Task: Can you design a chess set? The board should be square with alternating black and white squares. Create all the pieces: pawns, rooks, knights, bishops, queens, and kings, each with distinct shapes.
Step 4430:
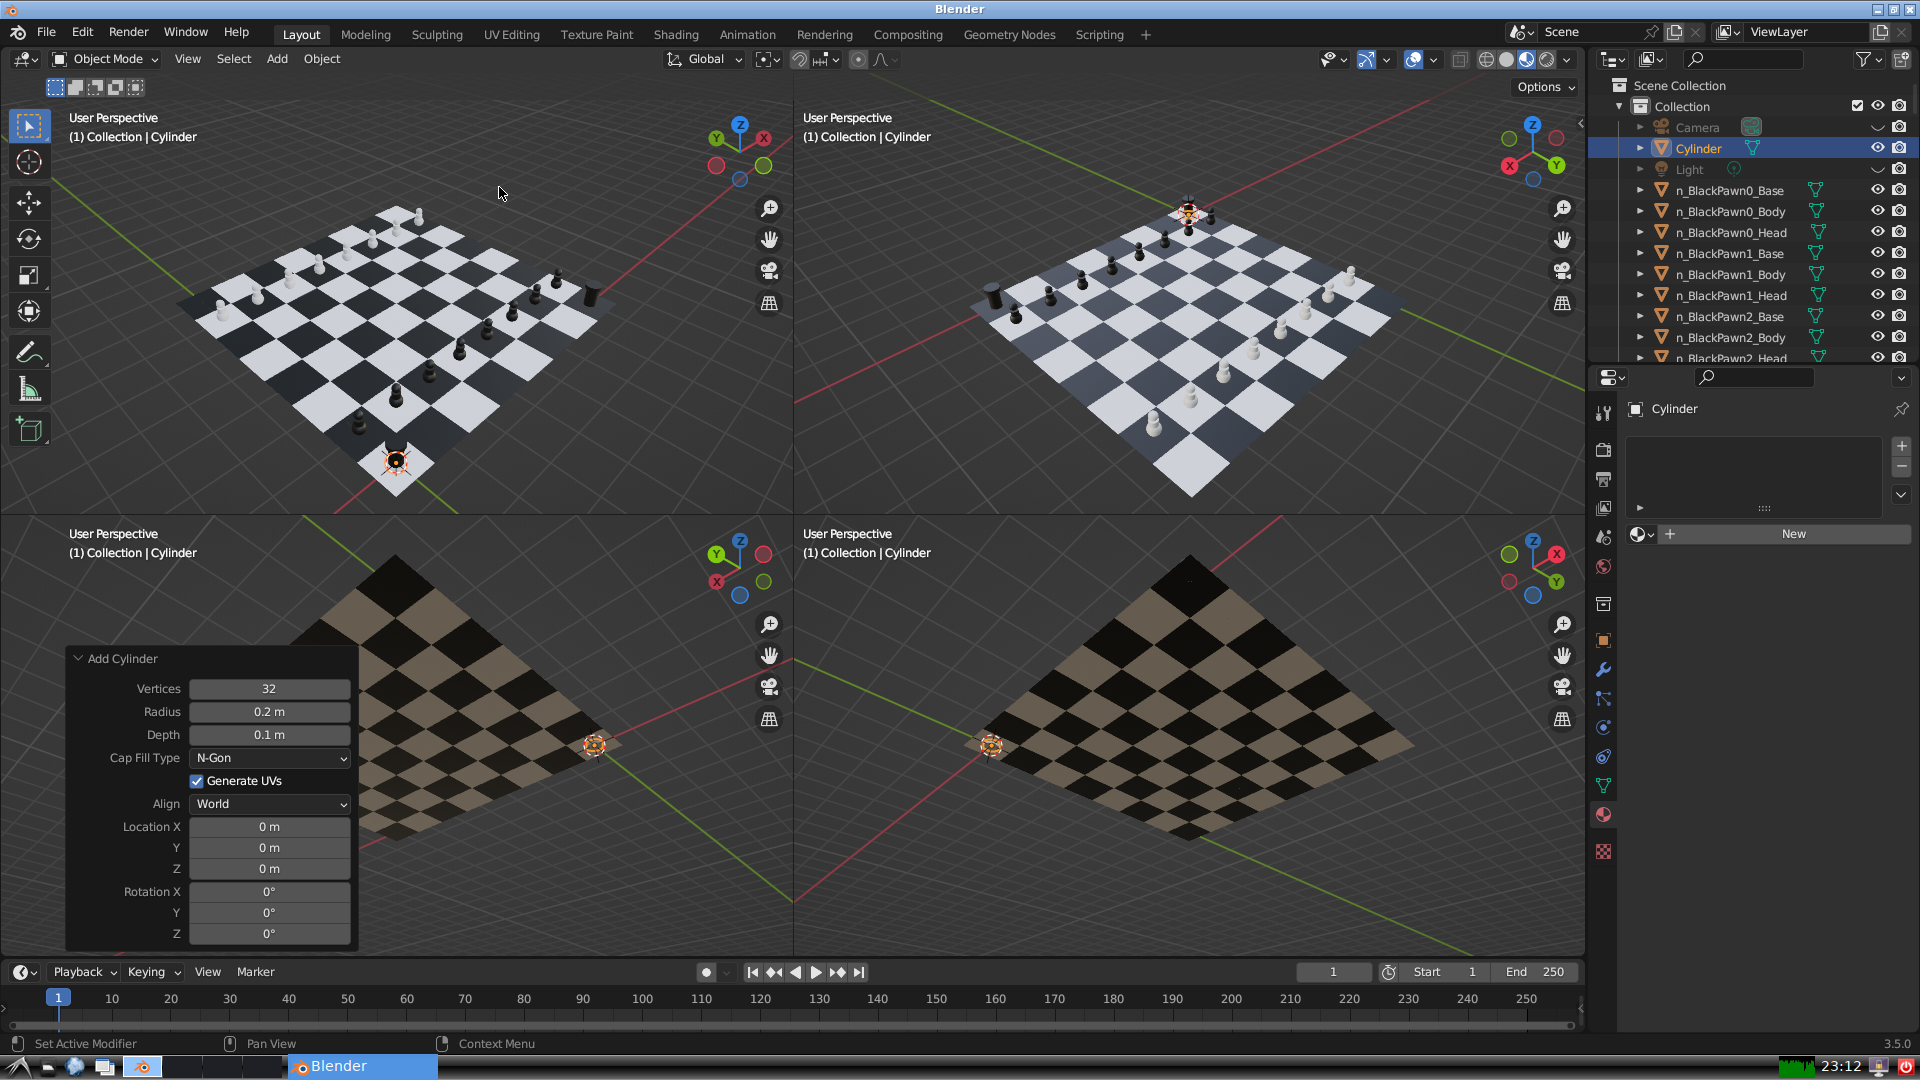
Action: {"mouse_move": [270, 708]}